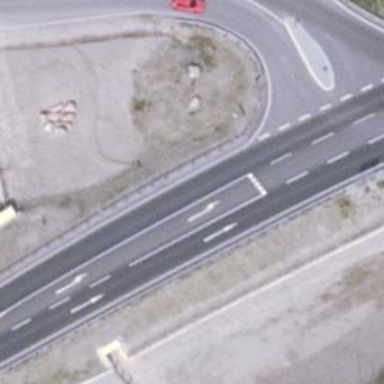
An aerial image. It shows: Asphalt road classified as primary highway.